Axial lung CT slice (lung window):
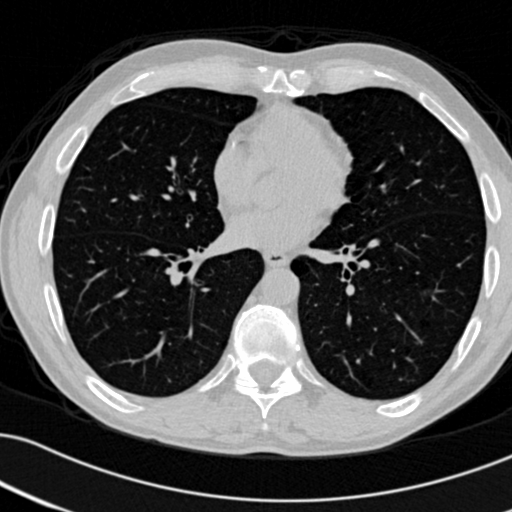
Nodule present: no